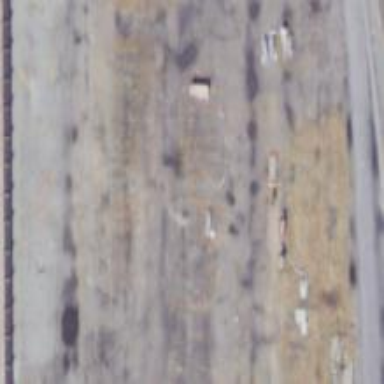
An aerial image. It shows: Abandoned railway yard.